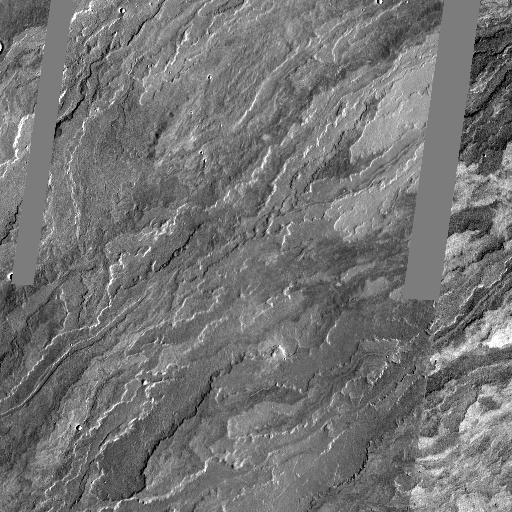
Crater classes present: Background, Other, Buried